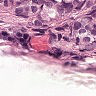
Metastatic tissue present: yes